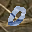
Label: 0